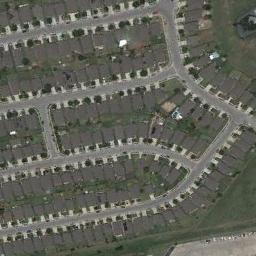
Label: mobile_home_park